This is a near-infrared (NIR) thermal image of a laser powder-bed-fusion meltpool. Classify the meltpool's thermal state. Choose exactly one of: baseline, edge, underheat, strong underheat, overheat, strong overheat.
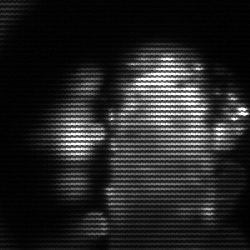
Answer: strong underheat